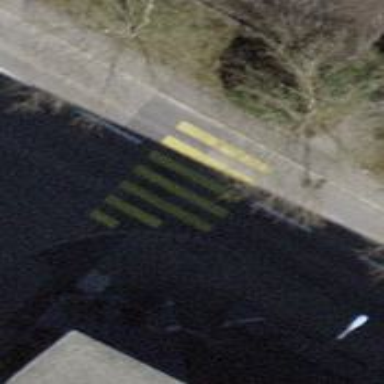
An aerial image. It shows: Uncontrolled zebra crossing with notable zebra markings.